Question: I feel like a 4-year old who has a slice of bread with pb and a slice with jelly and is asking how to make a sandwich..
I've been given the responsibility of maintaining a javaEE website that was done by our parent company that no loner supports us. I'm relatively new to JavaEE and I'm trying to figure out how to recompile the files that need to be modified from within the root folder of the site.
I downloaded NetBeans to help me with this, but still can't figure it out. My problem is that the java files can't find any of the packages and resources they are dependent on. As far as I know, the resources are there.. although, I do see some packages starting with "com.", and I don't see a 'com' or 'javax' folder anywhere.. I believe my problem has something to do with setting the class path in the project properties in NetBeans.. I tried that but either I'm not doing it right, or its not working. This whole Java compilation is so foreign to me, it'd be really great if someone could lead me in the right direction of getting this website compiled.
I posted a pick of the folder hierarchy of the website to help:

I'm trying to compile the RecordAdd.java file here specifically at the moment. Some of the packages it is trying to import come from its parent folder, asp, of the folder it is in, easp. The file is also trying to 'import com.icesoft.faces.component.*;' where '*' consists of several different imports of the parent packages. I don't see a 'com' folder like I mentioned, but I do see icefaces.jar files in the 'lib' folder in 'WEB-INF' folder. I've tried putting these folders in NetBeans Library-Compile category classpath, but that didn't do anything.
I'm not doing something right, that is probably a basic knowledge of compiling java projects, but I'm just not getting it. I really appreciate any help, just please don't be too harsh. Thanks!
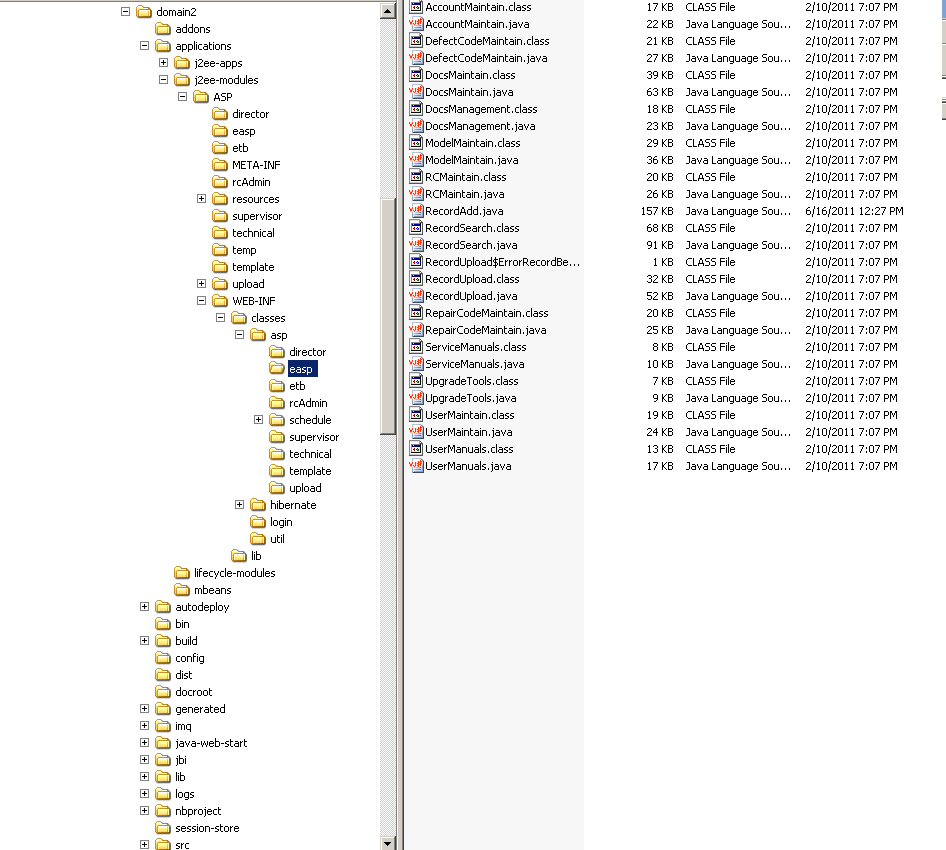
Answer: It should be simple if the project was created in netbeans. Just go to File -> Open Project. Navigate to where the project is located. You will know if the folder is a project, because netbeans recognizes it and a different icon is displayed instead of a regular folder icon. Once you open your project, you can right click compile the project.
You don't use java compiler yourself to compile java files in a project. Compiling and building are done by tools like ant, maven... It's automated.